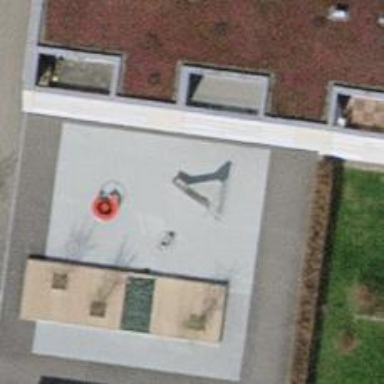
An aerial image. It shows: Playground featuring slide.